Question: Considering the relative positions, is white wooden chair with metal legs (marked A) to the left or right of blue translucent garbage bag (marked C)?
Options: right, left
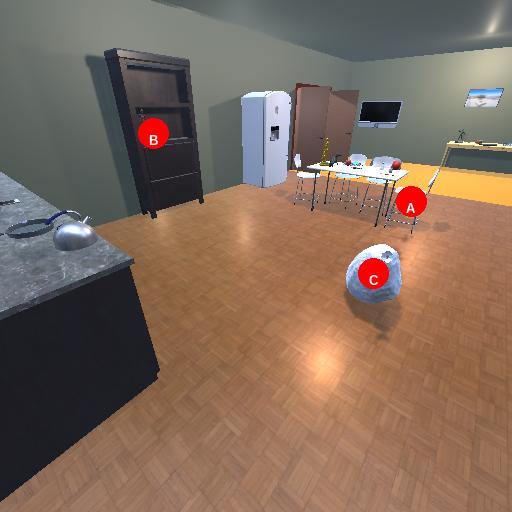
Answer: right